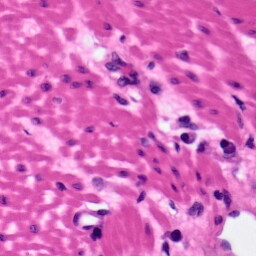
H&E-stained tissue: Pancreatic